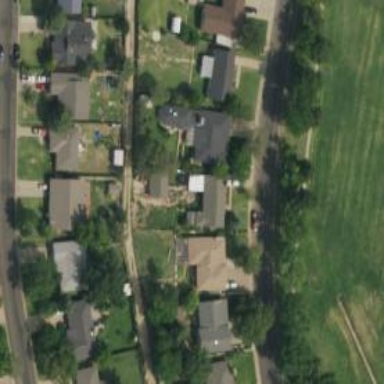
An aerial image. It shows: Alley classified as service road.